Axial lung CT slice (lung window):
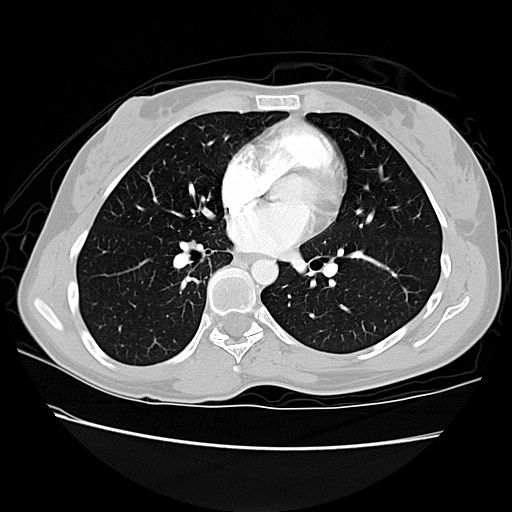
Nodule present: no